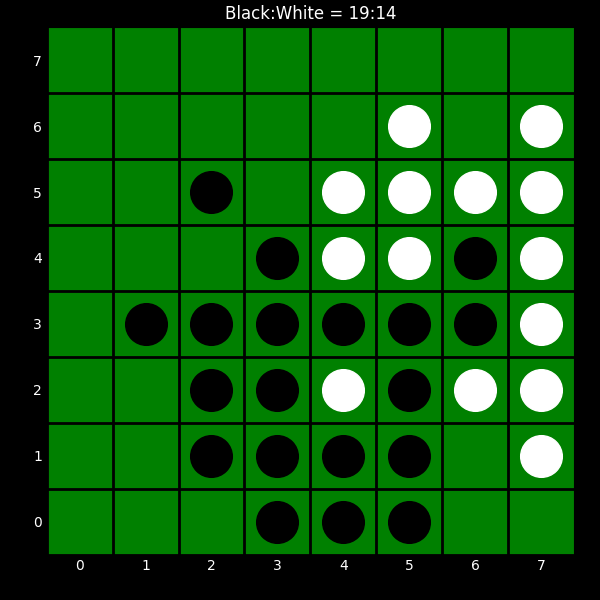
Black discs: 19
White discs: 14